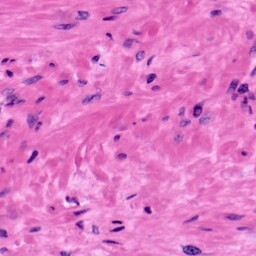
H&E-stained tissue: Prostate